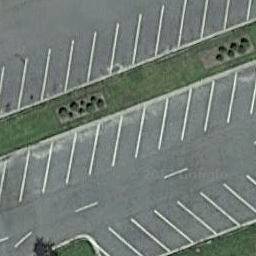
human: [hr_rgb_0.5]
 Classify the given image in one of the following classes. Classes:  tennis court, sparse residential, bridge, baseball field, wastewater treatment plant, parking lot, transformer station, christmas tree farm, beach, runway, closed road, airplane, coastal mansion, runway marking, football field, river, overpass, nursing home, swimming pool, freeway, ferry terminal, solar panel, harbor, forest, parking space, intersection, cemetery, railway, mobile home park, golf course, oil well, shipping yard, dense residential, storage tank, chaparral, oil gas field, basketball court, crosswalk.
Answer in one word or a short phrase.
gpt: parking space